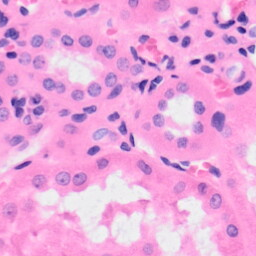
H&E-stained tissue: Kidney